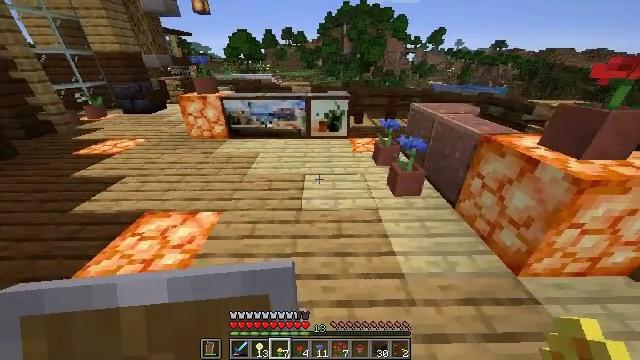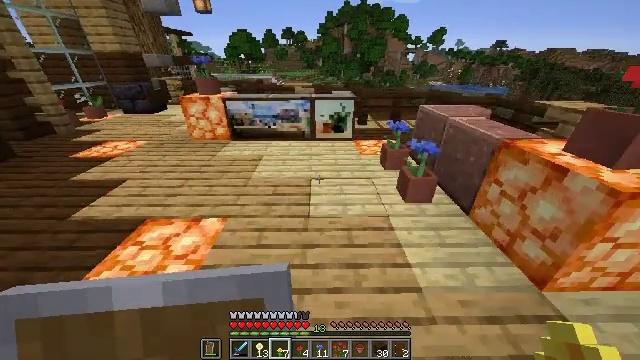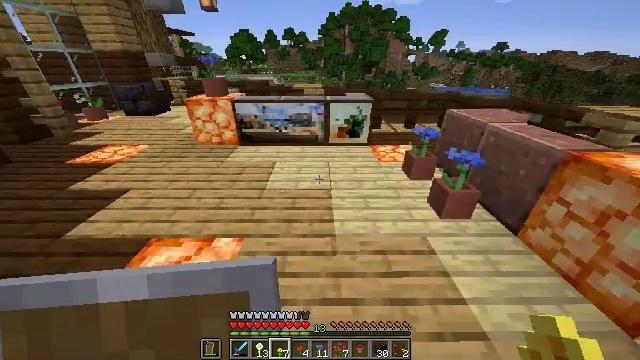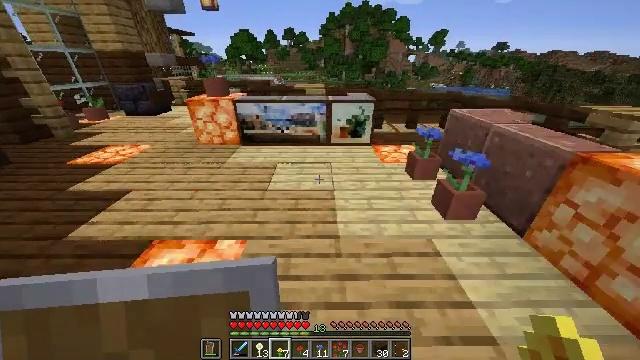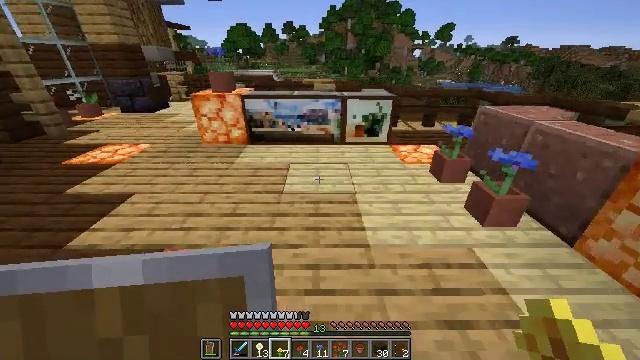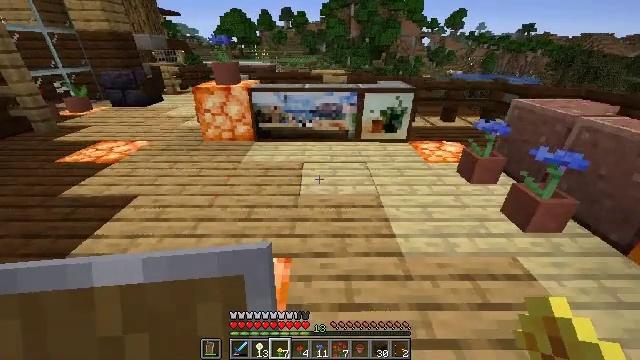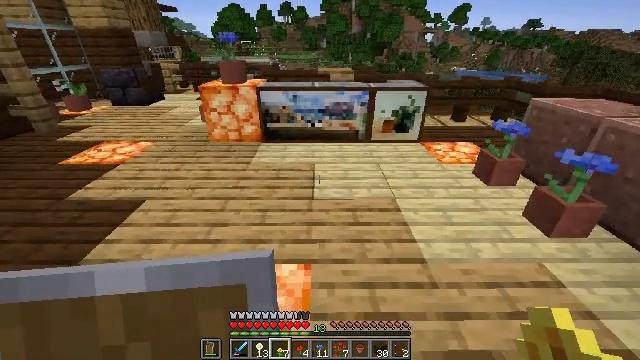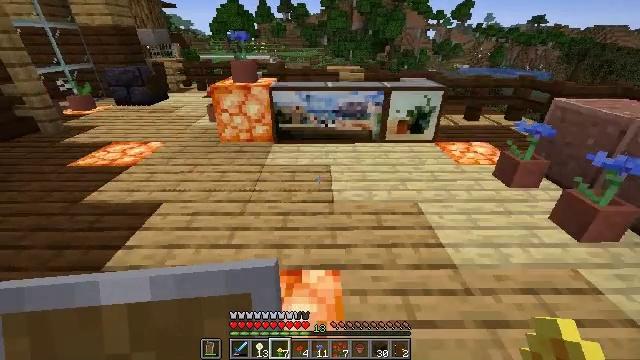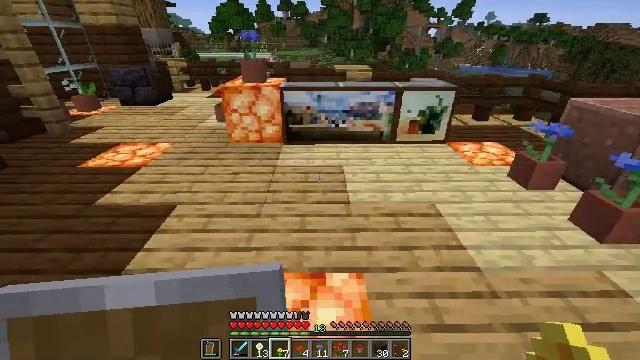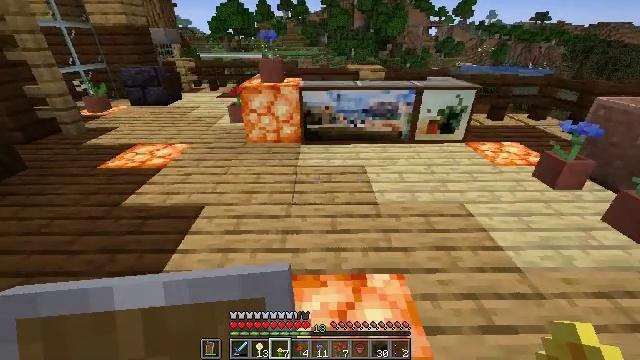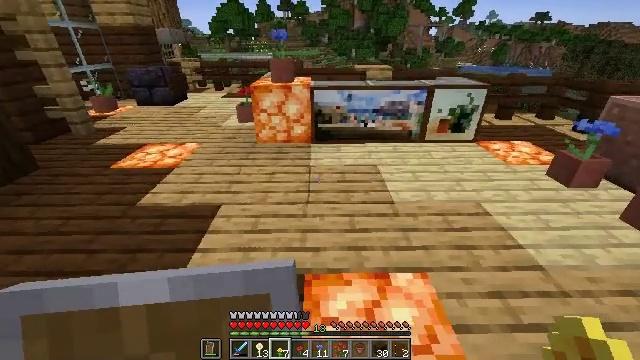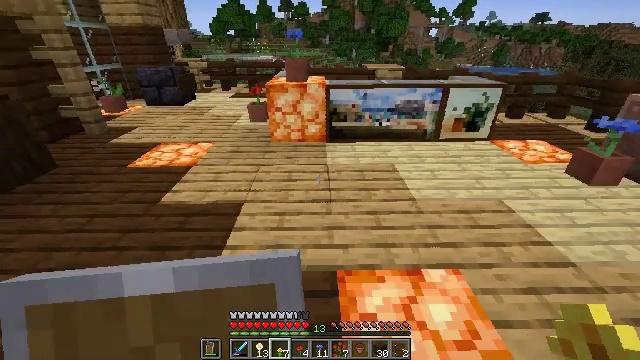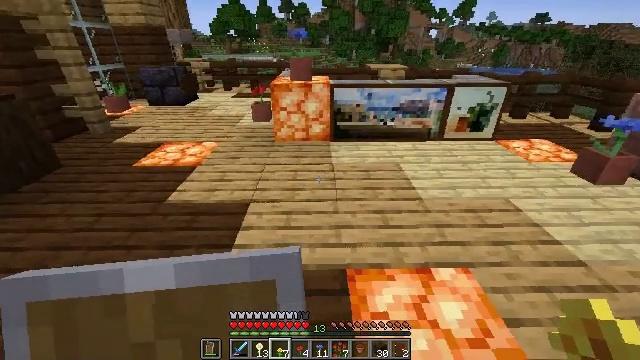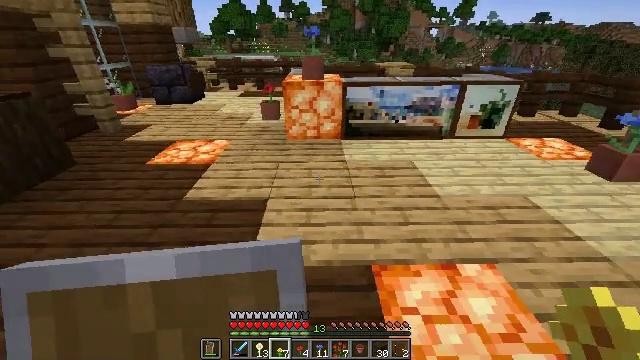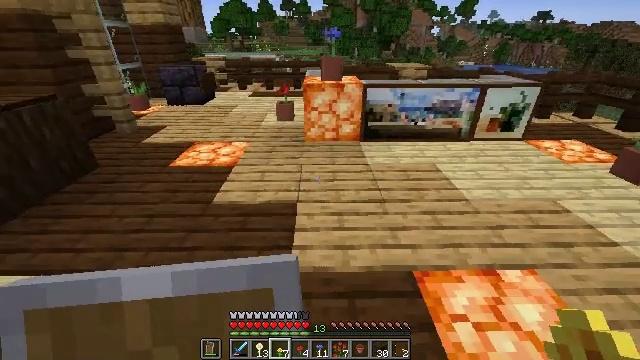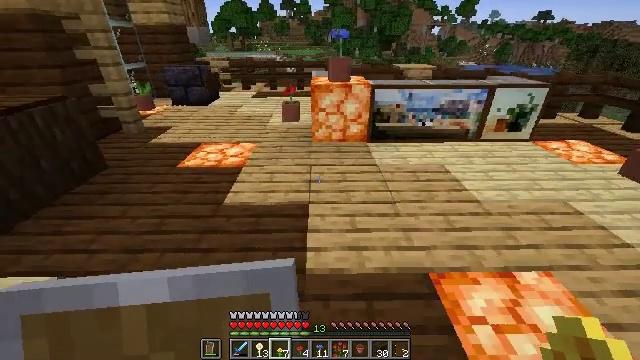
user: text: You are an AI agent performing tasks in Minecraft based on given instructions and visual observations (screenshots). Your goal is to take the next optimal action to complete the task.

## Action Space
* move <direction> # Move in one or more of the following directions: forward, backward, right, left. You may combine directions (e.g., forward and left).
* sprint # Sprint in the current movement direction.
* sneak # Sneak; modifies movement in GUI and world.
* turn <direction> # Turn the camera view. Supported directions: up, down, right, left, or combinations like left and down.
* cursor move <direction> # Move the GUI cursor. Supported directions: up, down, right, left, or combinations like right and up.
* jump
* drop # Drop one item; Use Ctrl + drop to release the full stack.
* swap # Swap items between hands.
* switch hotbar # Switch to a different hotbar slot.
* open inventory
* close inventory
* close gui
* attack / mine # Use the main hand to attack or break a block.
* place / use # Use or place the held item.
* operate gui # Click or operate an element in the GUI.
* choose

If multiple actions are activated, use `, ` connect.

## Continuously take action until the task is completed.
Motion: motion action
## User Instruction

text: Break the pot to get the oxeye daisy.
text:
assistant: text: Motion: move forward and move left
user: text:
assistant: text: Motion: move forward and move left
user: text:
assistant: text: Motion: move left
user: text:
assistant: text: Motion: move left
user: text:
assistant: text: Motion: move left
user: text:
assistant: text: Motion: move left
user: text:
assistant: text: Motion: move left
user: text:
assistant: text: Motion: move left
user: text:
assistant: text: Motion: move left
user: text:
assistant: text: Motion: move left
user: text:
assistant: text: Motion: move left
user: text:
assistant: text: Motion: move left
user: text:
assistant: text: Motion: move left
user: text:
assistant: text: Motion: move left
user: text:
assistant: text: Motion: move left
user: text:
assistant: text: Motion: move left
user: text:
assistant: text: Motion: move left, turn right and up
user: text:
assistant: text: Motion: move right, turn right and up
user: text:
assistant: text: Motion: move right, turn right and up
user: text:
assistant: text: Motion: move forward and move right, turn right
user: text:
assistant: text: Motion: move forward and move right
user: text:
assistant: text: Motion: move forward and move right
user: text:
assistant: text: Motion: move right
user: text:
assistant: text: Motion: move forward and move right
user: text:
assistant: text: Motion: move forward and move right
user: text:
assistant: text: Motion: move forward and move right
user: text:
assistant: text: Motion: move forward and move right
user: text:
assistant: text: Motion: move forward and move right
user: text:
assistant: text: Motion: move forward
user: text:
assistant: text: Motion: move forward